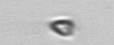
Label: Pyramimonas